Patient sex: M
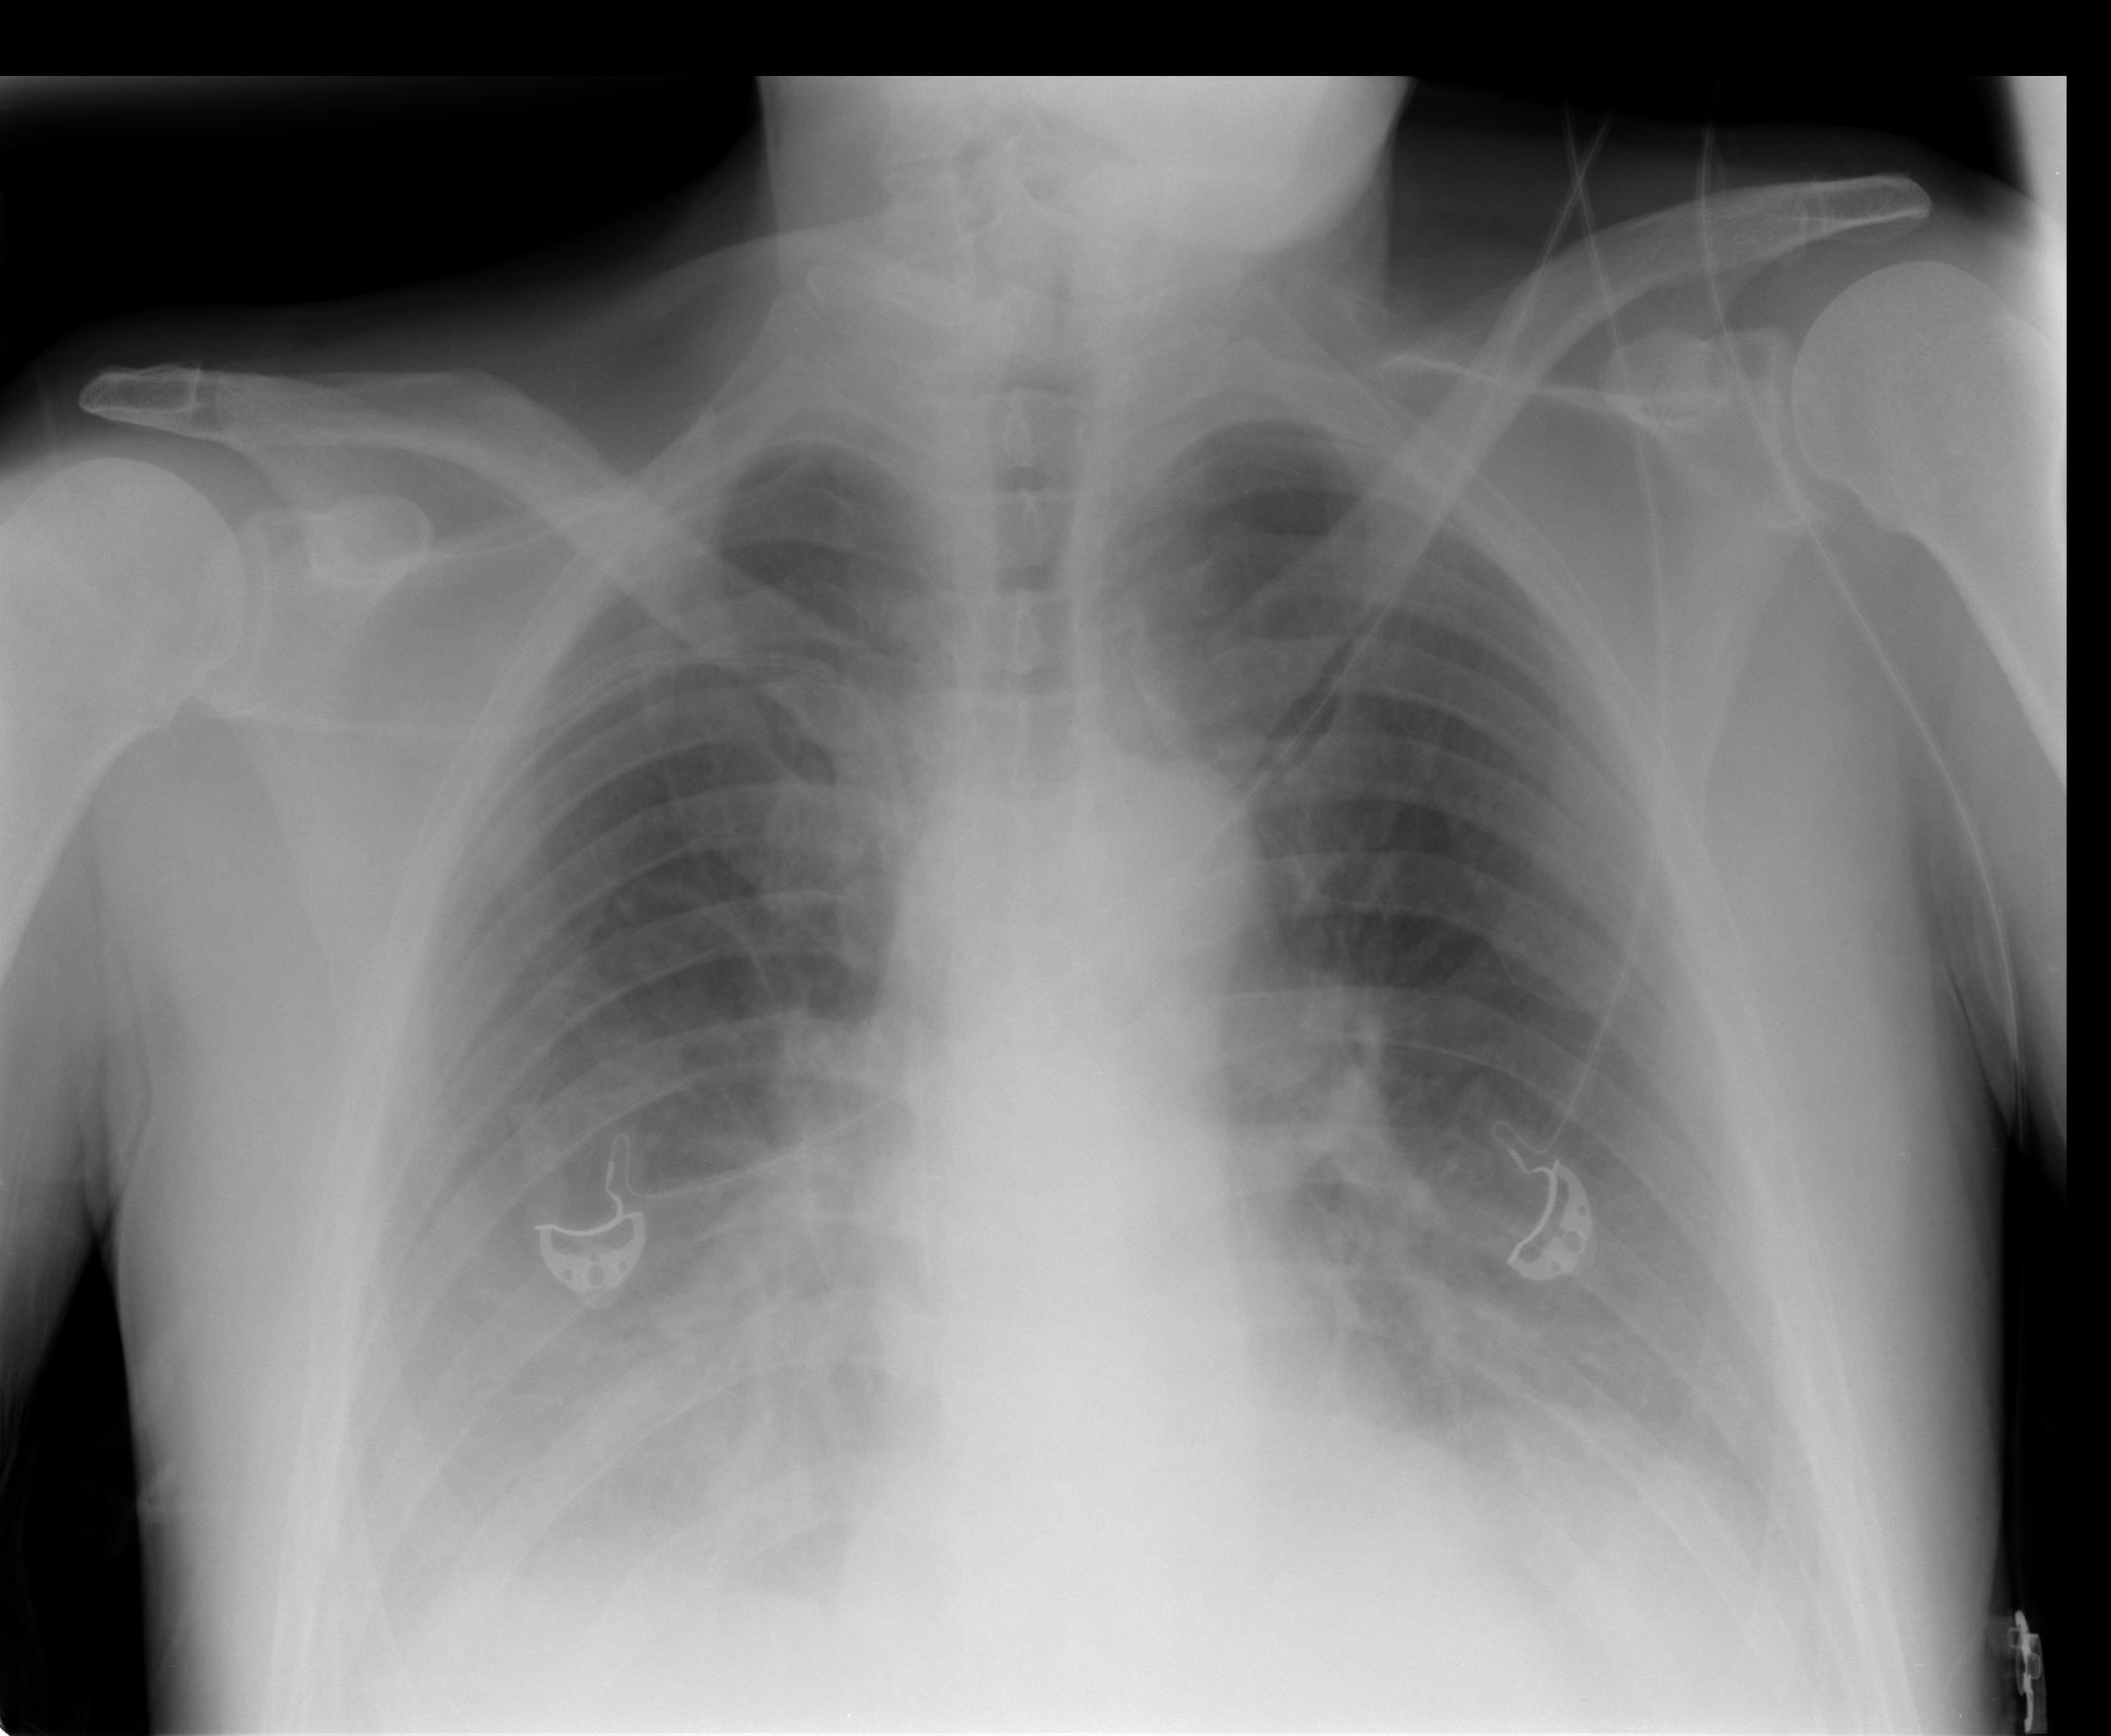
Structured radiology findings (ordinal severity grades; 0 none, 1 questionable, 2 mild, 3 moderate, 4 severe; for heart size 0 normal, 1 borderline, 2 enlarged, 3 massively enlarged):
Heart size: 1
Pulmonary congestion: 0
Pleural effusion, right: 2
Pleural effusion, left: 2
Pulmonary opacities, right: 0
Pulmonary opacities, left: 0
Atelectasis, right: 2
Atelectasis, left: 2